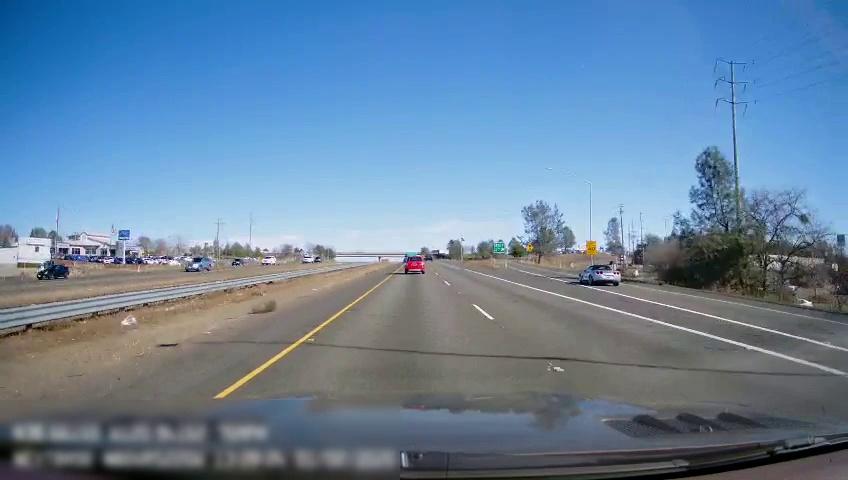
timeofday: Day
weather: Sunny
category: Drivable Space
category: Drivable Space
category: Vehicles | SUV
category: Vehicles | Car
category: Vehicles | Truck
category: Vehicles | SUV
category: Vehicles | Car
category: Vehicles | SUV
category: Vehicles | SUV
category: Lanes | Current Lane
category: Lanes | Current Lane
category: Lanes | Alternate Lane
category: Lanes | Alternate Lane
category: Lanes | Alternate Lane
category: Traffic | Signs
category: Traffic | Signs
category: Traffic | Signs